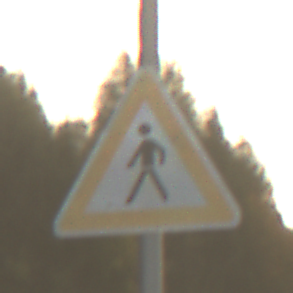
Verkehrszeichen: FussgaengerRechts
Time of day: SunriseSunset
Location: Outdoor (Nature)
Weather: PartlyCloudy
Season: NotSpecified
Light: Natural